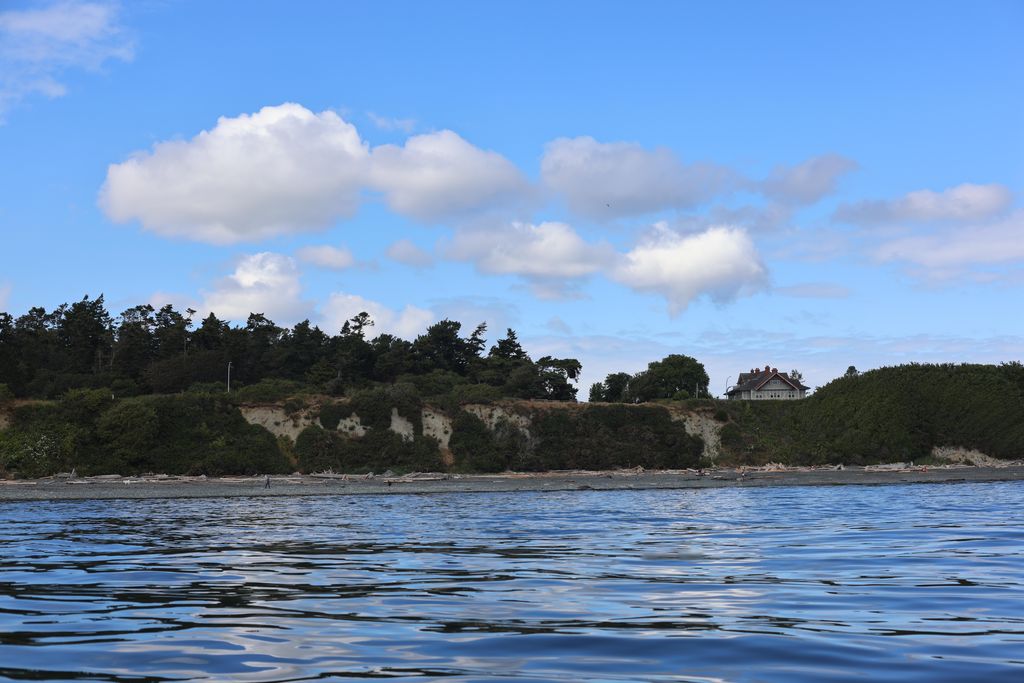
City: victoria